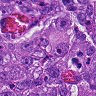
Metastatic tissue present: yes